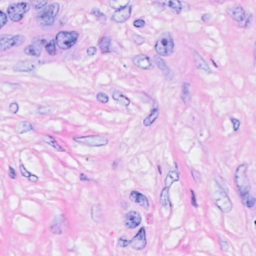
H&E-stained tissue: Breast